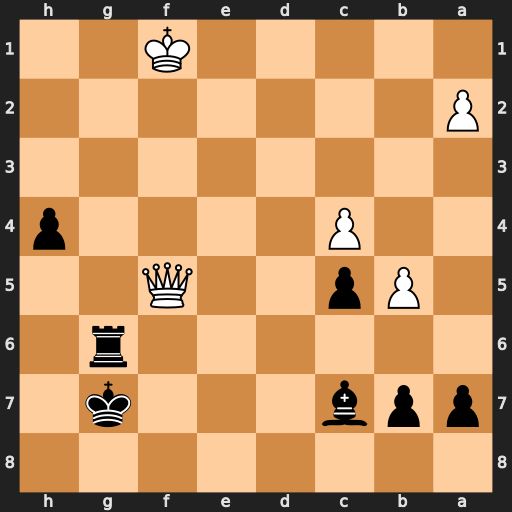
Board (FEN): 8/ppb3k1/6r1/1Pp2Q2/2P4p/8/P7/5K2
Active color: b
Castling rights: -
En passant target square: -
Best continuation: Rf6 Qxf6+ Kxf6